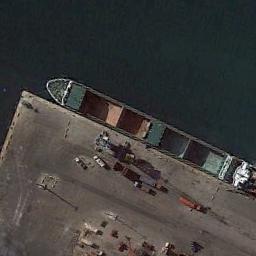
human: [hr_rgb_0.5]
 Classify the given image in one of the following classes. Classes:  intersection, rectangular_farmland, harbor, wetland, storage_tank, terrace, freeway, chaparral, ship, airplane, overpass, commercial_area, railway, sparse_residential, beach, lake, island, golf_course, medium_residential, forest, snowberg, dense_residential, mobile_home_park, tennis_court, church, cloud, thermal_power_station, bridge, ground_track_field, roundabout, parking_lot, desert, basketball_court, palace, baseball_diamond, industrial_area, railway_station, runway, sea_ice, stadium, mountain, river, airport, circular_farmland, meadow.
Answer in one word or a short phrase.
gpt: ship